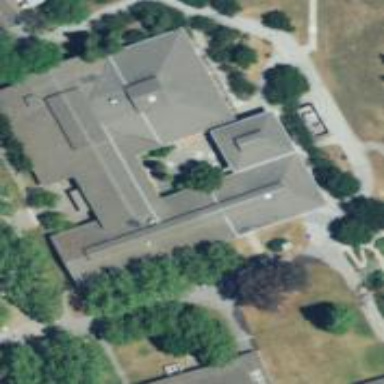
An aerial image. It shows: Arts centre.